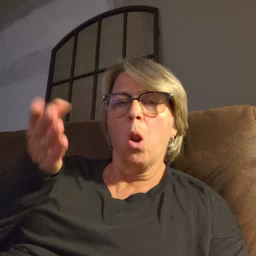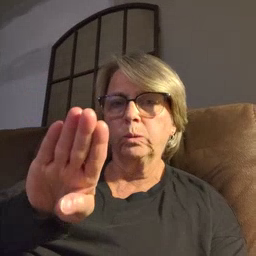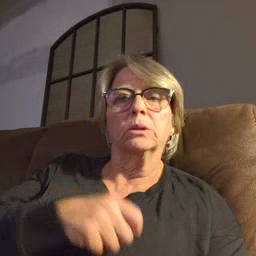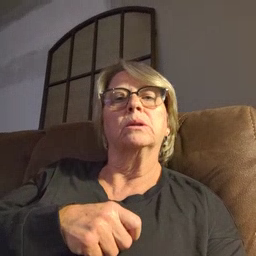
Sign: close